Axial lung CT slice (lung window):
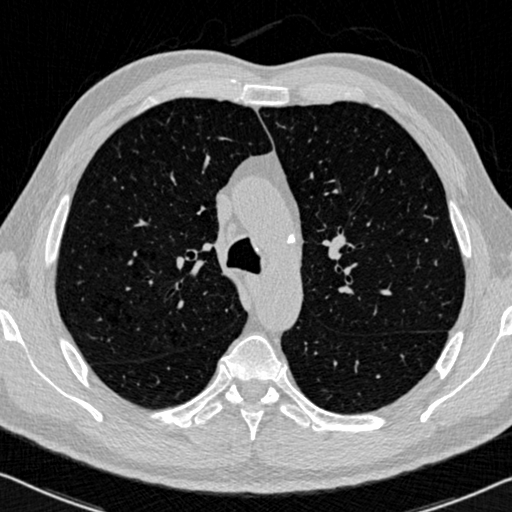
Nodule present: no